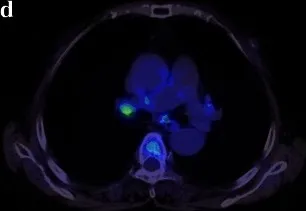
B; Six months after cessation of MTX, no FDG avidity was seen in the stomach wall.
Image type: radiology (pet)